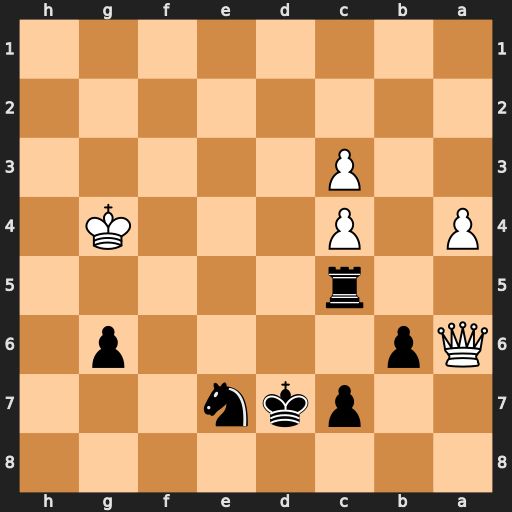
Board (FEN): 8/2pkn3/Qp4p1/2r5/P1P3K1/2P5/8/8
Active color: b
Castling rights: -
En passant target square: -
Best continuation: Ra5 Qb7 Nc6